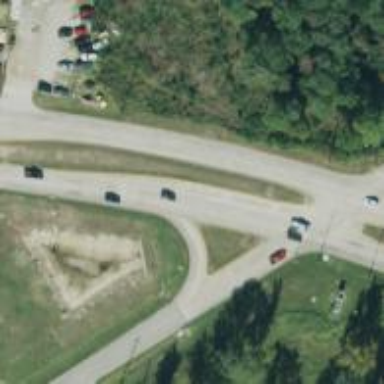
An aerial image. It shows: Secondary link road.